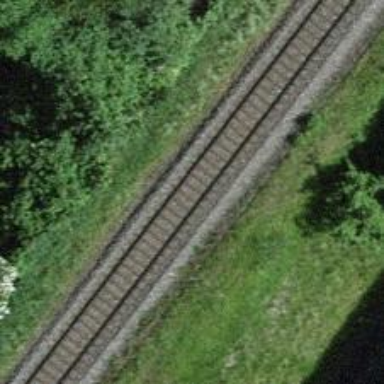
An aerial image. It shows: Single railway track with electrified contact line.